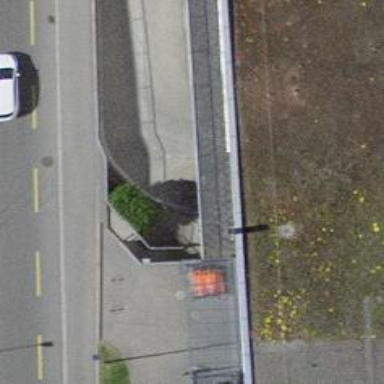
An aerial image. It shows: Parking entrance.